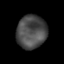
Tissue: lung
Cell type: T cells
Senescence score: 0.1762
Nuclear area (px): 977
Mean DAPI intensity: 75.365